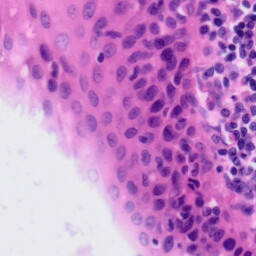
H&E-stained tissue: Tonsil